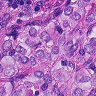
Metastatic tissue present: yes